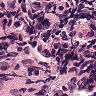
Metastatic tissue present: no